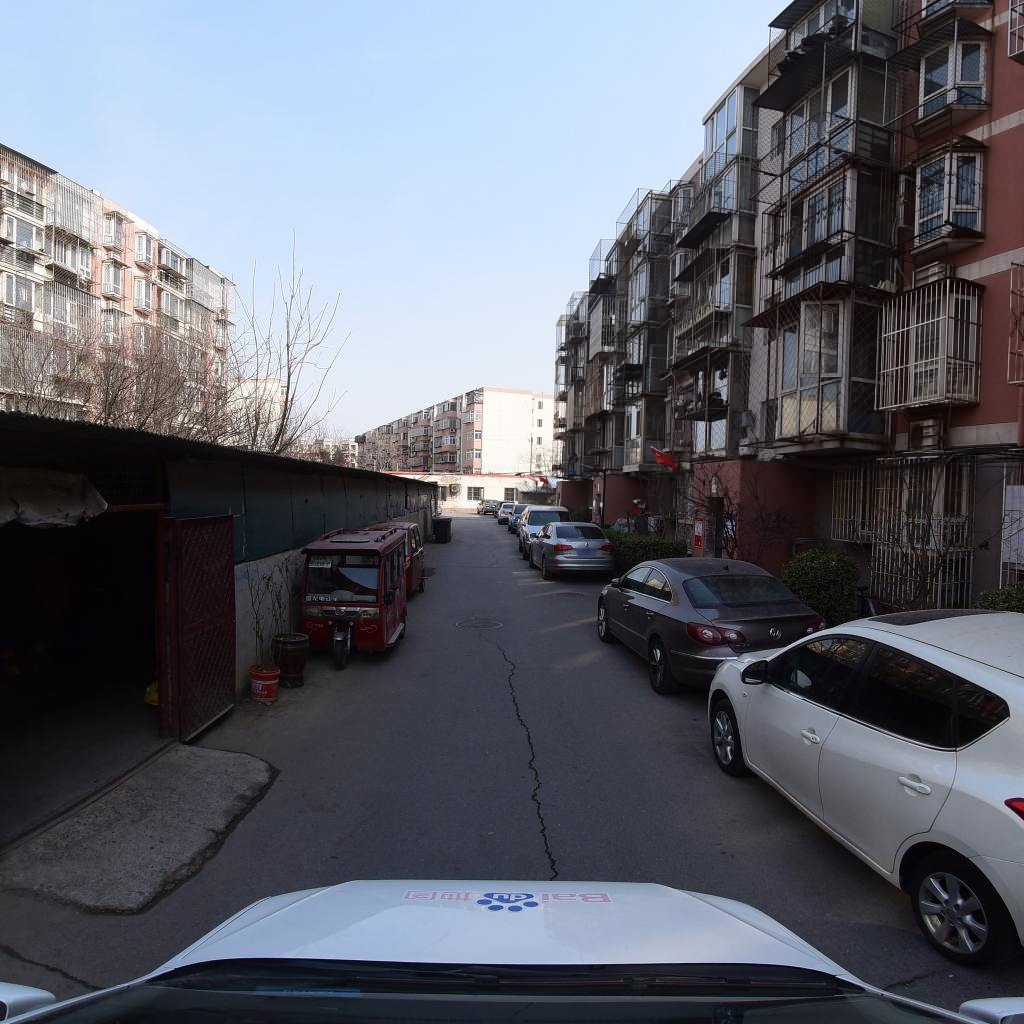
Region: Fengtai
Road damage annotations: transverse crack, longitudinal crack, transverse crack, manhole cover, manhole cover